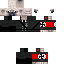
A female skeleton skin with dark skin, wearing brown helmet dressed in a red robe top and black pants, featuring a closed mouth.